Question: I just setup a private/local nuget gallery. I created my first package using the instructions mentioned in <URL>
However I am getting the following error when i try to upload my package:
The package manifest contains an invalid Target Framework: ''
Any ideas?
[EDIT]
This is the nuspec file content within the package:
'''
<?xml version="1.0"?>
<package xmlns="http://schemas.microsoft.com/packaging/2011/08/nuspec.xsd">
<metadata>
<id>EpsiDB</id>
<version>1.0.0.0</version>
<title>EpsiDB</title>
<authors>Microsoft</authors>
<owners>Microsoft</owners>
<licenseUrl>http://LICENSE_URL_HERE_OR_DELETE_THIS_LINE</licenseUrl>
<projectUrl>http://PROJECT_URL_HERE_OR_DELETE_THIS_LINE</projectUrl>
<iconUrl>http://ICON_URL_HERE_OR_DELETE_THIS_LINE</iconUrl>
<requireLicenseAcceptance>false</requireLicenseAcceptance>
<description>This is a test package</description>
<releaseNotes>Summary of changes made in this release of the package.</releaseNotes>
<copyright>Copyright 2014</copyright>
<tags>Tag1 Tag2</tags>
<dependencies>
<dependency id="AntiXSS" version="4.2.1" />
<dependency id="EntityFramework" version="6.0.2" />
<dependency id="odp.net.managed" version="121.1.1" />
<dependency id="odp.net.x64" version="112.3.20" />
<dependency id="odp.net.x86" version="112.3.20" />
</dependencies>
</metadata>
'''
This is the source code and what it is going wrong:

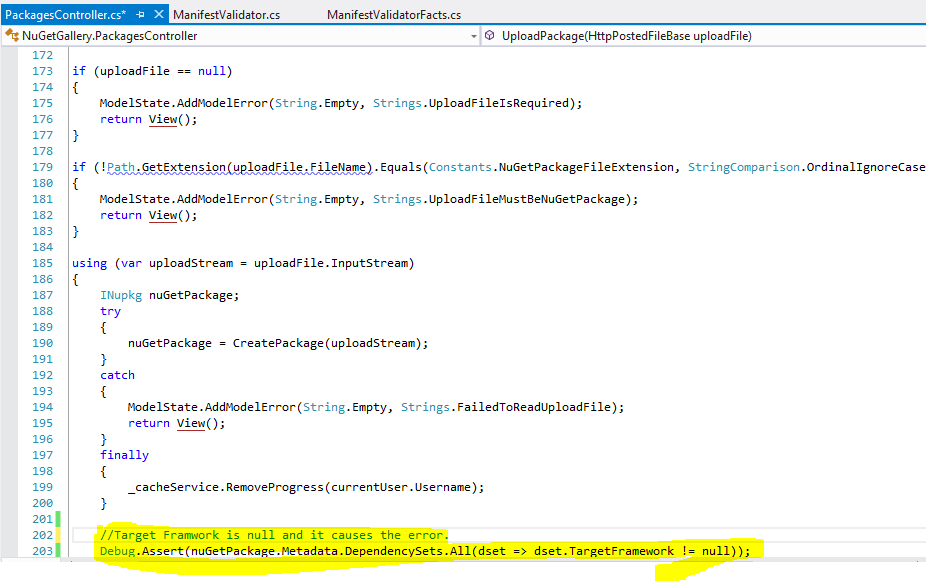
Answer: The problem was because of a bug in the source code. I communicated with Nuget core team and it was confirmed as a recently introduced bug which was fixed but not pushed at the time. Per grenade suggestion, I could publish my packages through Nuget.exe and I could avoid this problem altogether (because Nuget.exe wasn't built from the problematic code). However, that was not an option for me because I needed to fix the UI so other users could take advantage of the UI.
I fixed the problem myself in the Nuget source code. It was more like a serialization problem. I am sure as of now it has been fixed in the source code by the Nuget core team.
Kudos to Microsoft Nuget team for amazing support and responsiveness.